Field crop: maize
Growth stage: 2
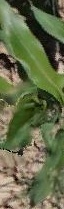
Species: maize